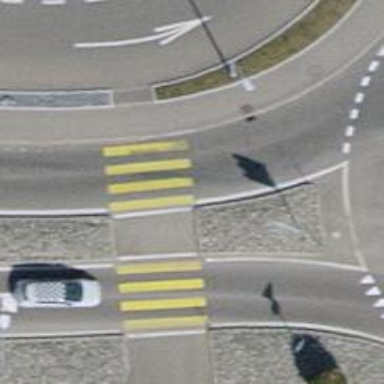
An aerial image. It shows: Uncontrolled zebra crossing on the road.